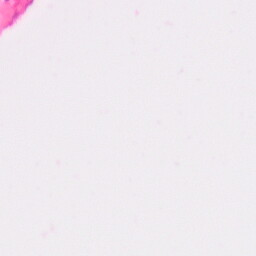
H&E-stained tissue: Colon